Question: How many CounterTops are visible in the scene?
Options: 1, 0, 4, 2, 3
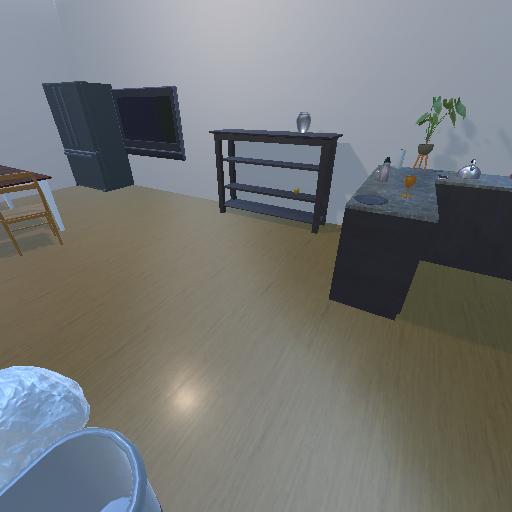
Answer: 1